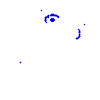
Particle: proton